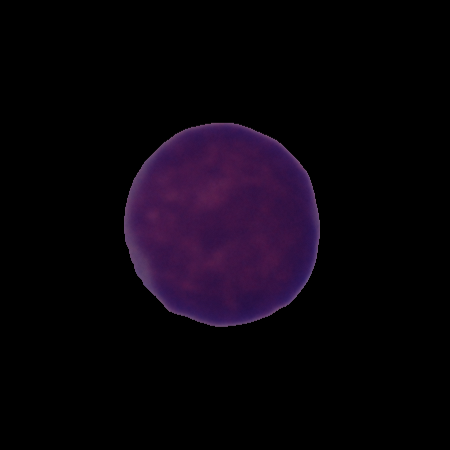
Label: cancer